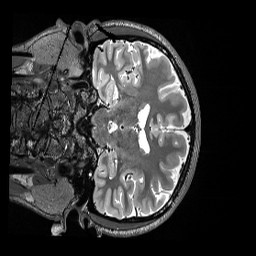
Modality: T2w
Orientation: coronal
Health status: healthy
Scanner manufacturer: siemens
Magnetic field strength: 3 T
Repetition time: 3.2 s
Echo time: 0.563 s